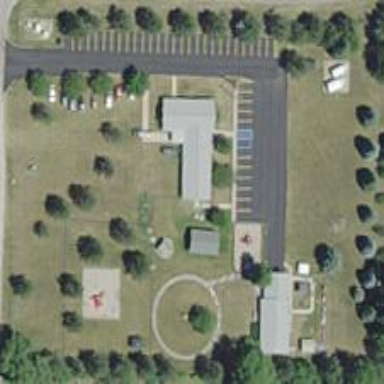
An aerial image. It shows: Kindergarten.